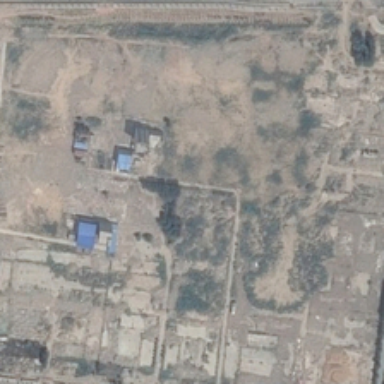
Several buildings are in a piece of bareland near a road .